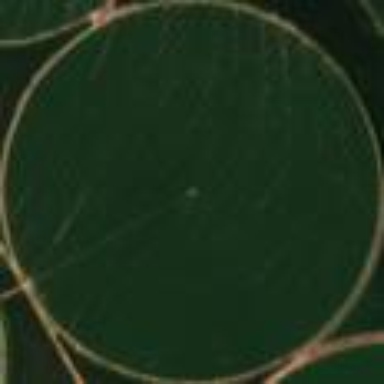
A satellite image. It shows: Farmland used to grow coffee crops.